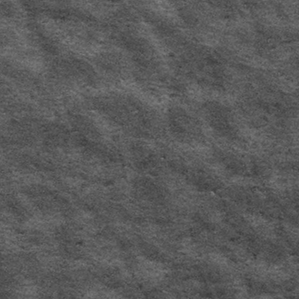
Label: frost